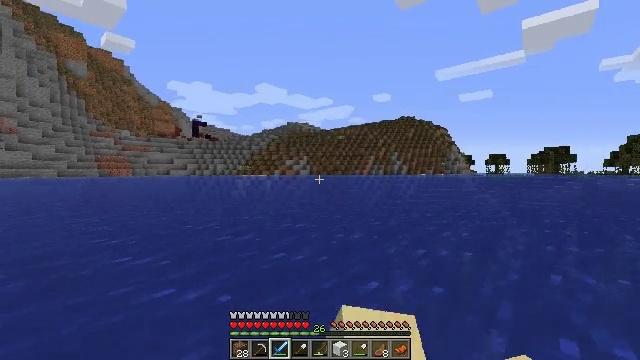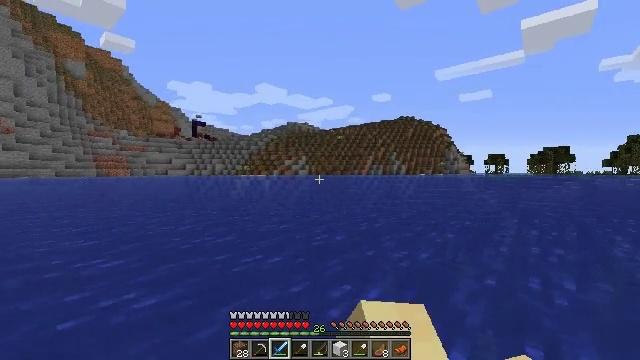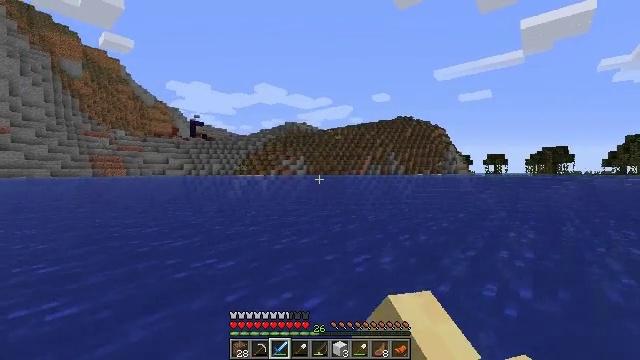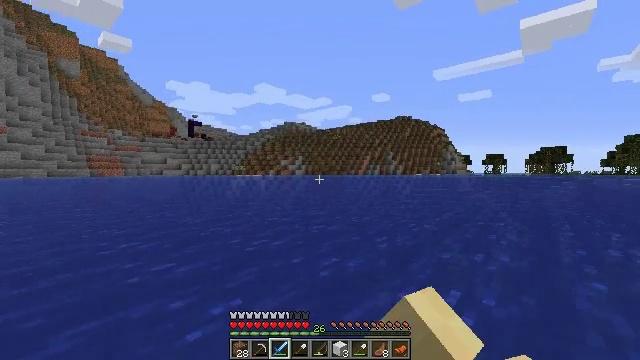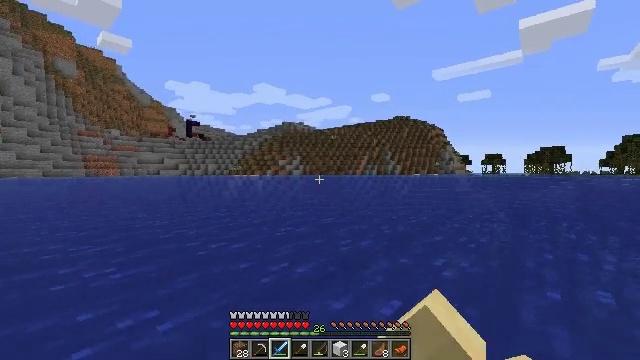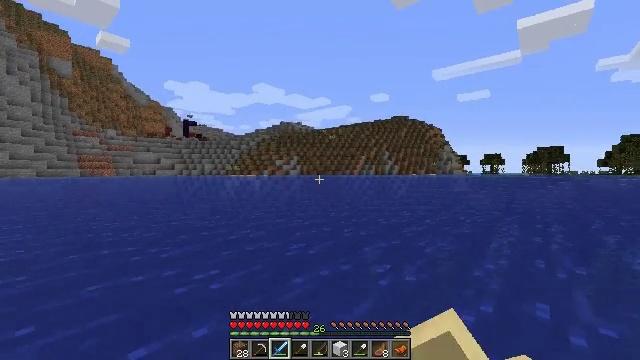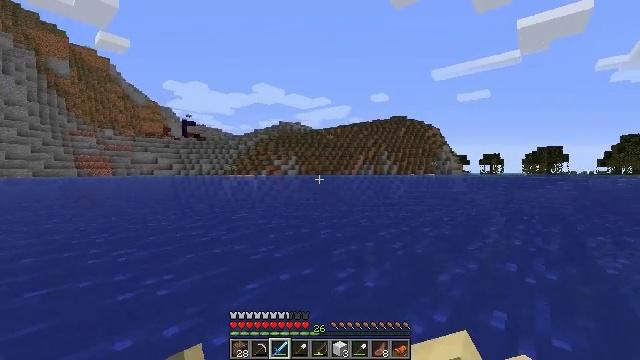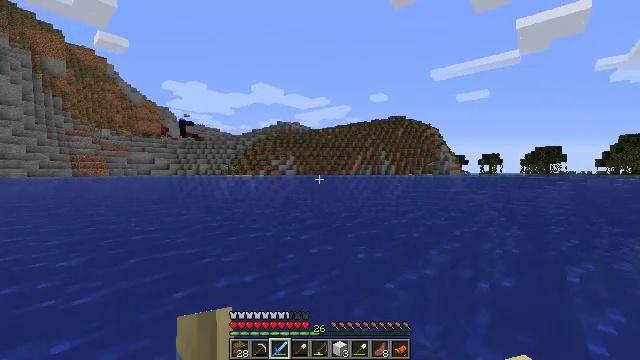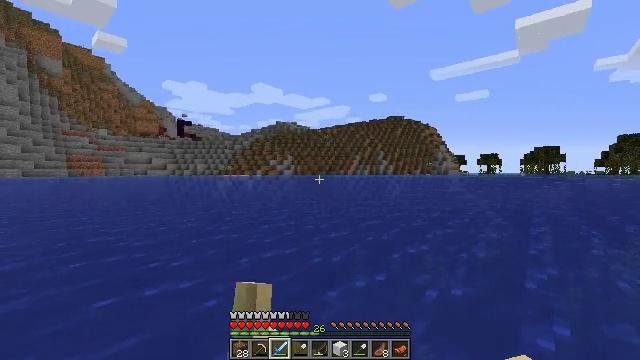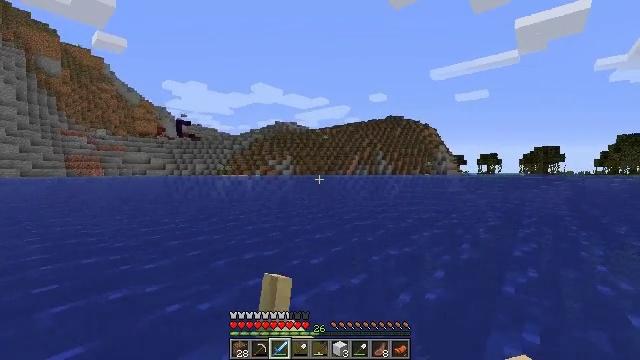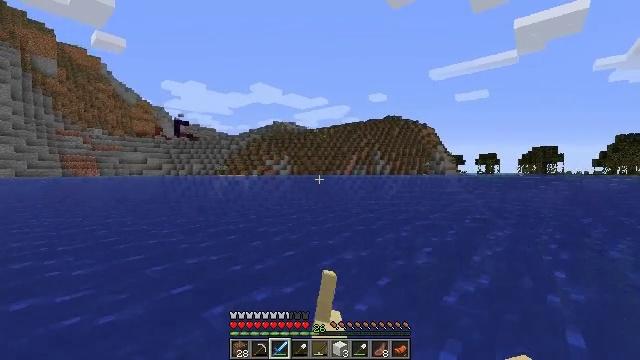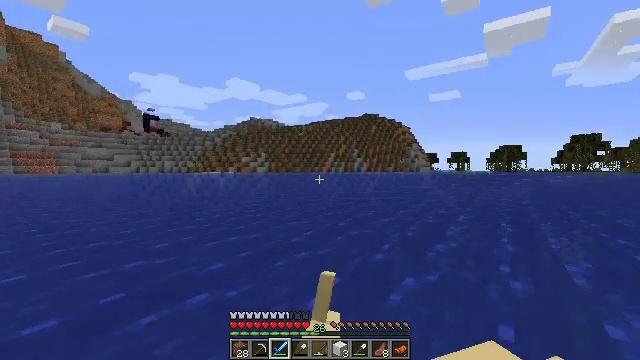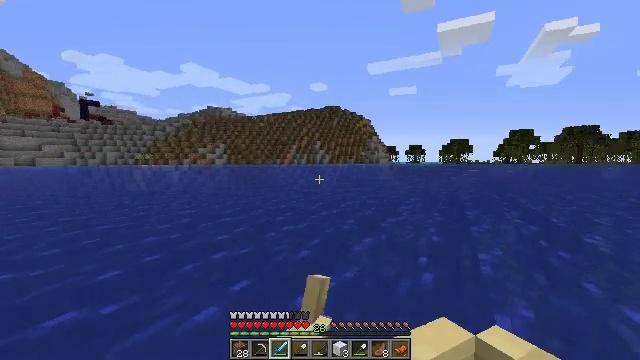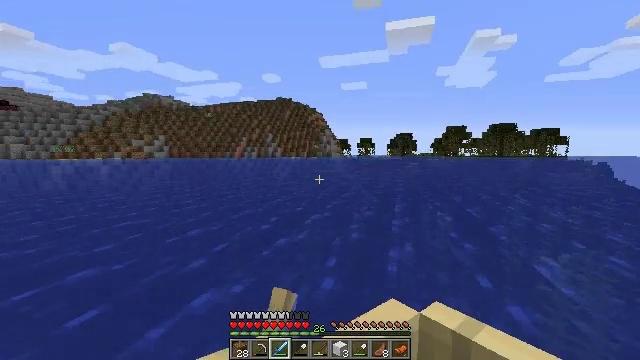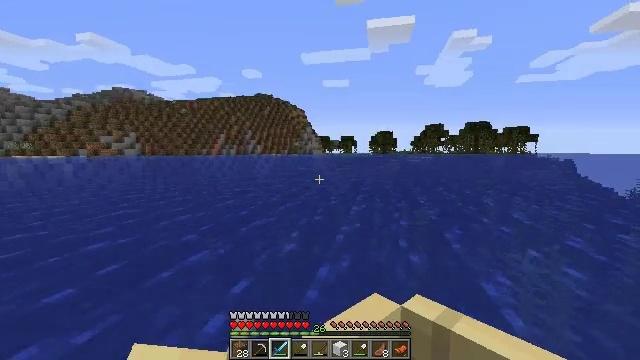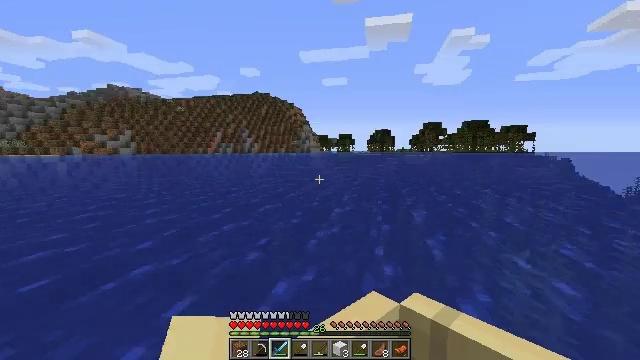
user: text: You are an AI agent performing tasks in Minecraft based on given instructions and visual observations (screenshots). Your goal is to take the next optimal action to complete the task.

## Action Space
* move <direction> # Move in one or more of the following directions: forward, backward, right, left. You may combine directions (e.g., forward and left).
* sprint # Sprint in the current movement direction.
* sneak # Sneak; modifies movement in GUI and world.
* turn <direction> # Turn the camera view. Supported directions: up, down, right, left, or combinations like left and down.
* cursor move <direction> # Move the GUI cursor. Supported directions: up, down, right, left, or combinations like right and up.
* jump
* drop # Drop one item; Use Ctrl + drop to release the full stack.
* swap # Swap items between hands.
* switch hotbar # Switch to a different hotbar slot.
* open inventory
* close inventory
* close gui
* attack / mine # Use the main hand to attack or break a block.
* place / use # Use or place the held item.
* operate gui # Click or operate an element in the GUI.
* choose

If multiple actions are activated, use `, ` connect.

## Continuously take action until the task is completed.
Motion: motion action
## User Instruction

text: Drop a lily pad.
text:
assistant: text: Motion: move forward
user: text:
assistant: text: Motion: move forward
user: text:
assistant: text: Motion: move forward
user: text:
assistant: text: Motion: move forward
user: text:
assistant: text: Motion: move forward
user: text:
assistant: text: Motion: move forward
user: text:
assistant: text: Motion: move forward
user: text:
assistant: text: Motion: move forward
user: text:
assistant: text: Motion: move forward
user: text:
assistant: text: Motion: move forward
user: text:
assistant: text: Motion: move forward, turn right
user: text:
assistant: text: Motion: move forward, turn right and down
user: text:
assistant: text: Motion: move forward, turn right and down
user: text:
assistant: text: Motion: move forward, turn right
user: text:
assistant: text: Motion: move forward
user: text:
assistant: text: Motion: move forward
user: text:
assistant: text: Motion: move forward
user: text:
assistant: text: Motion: move forward, turn right
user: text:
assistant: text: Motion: move forward, turn right
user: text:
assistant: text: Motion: move forward, turn right
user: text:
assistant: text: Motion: move forward and move left
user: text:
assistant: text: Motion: move forward and move left
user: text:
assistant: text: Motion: move forward and move left
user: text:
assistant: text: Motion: move forward, turn right
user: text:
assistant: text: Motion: move forward
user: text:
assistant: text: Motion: move forward
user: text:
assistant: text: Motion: move forward
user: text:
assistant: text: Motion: move forward
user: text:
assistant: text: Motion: move forward
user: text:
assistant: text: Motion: move forward, turn left